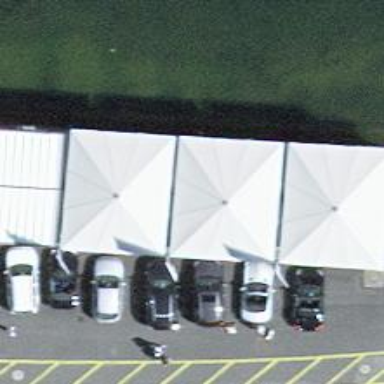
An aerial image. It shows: Outdoor seating area for leisure.